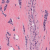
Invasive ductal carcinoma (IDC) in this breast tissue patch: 1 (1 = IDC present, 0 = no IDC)